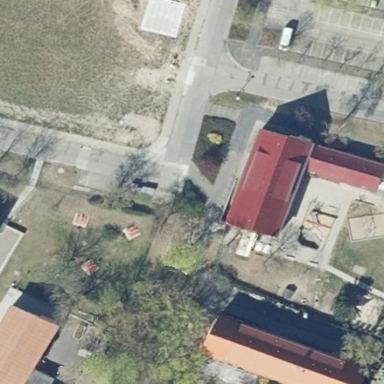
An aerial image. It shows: Kindergarten building.